Interaction volume radius: 5 \u00c5
Interaction volume height: 20 \u00c5
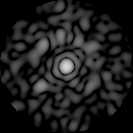
Disorder parameter: 0.7716